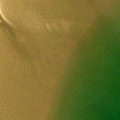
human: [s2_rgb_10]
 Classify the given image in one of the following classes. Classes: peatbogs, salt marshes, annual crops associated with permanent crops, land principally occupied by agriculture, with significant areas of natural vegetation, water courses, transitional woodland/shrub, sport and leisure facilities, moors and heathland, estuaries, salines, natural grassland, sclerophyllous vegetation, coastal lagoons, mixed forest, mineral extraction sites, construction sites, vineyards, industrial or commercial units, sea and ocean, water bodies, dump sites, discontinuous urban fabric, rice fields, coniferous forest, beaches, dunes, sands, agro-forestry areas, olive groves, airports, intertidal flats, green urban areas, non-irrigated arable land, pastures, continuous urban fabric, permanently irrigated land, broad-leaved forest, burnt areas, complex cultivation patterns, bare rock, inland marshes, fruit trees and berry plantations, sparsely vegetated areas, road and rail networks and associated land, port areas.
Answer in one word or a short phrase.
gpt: intertidal flats, sea and ocean